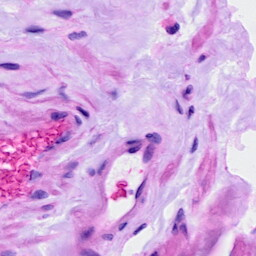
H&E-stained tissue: Ovarian